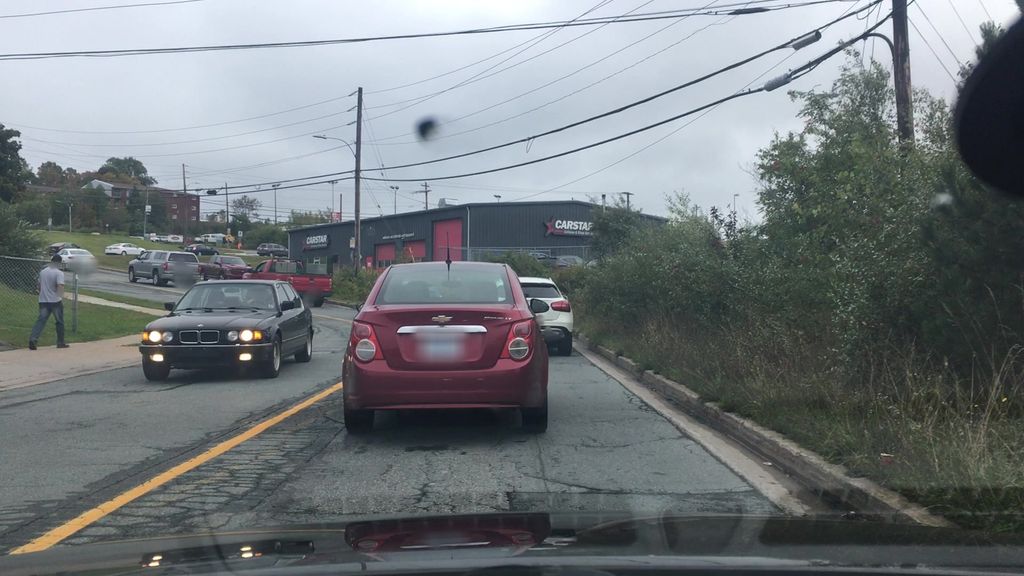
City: halifax